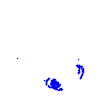
Particle: proton